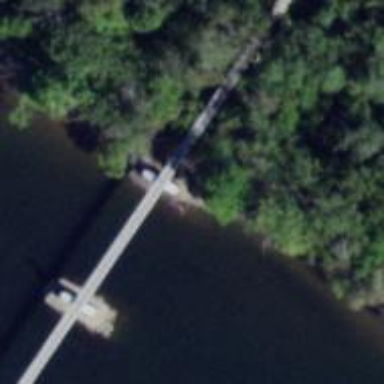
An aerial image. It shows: Bridge supported by piers.